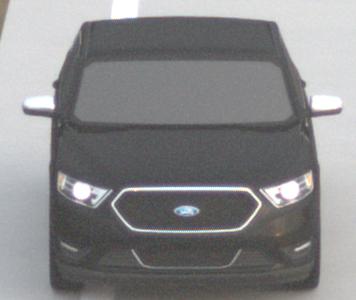
Make: Ford
Model: Taurus
Detailed model: SHO
Model produced from: 2012
Model produced until: 2019
Doors: 4
Color: black
Road condition: dry road
Daytime: sunrise or sunset
Contrast: low contrast